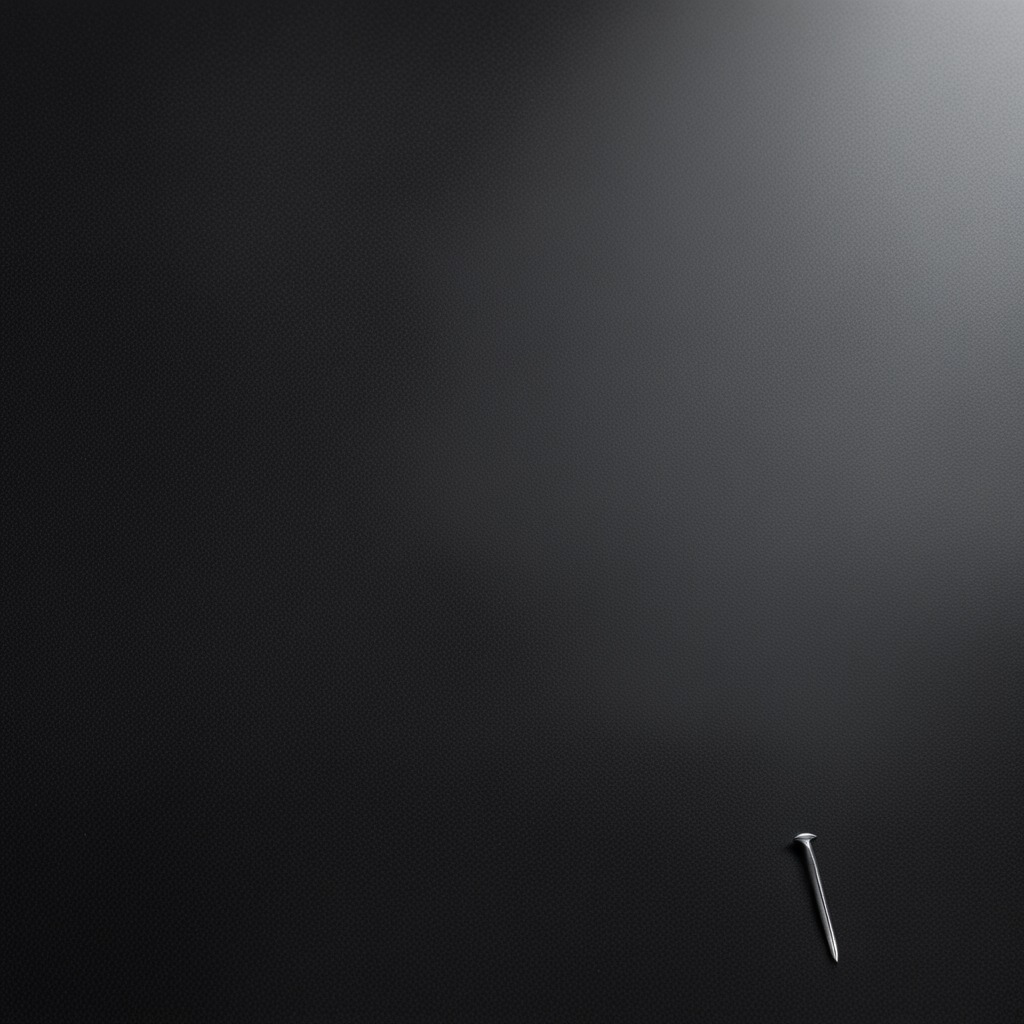
A nail lying on the clean granite tabletop